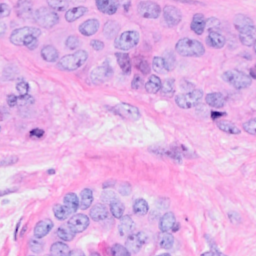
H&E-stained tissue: Breast